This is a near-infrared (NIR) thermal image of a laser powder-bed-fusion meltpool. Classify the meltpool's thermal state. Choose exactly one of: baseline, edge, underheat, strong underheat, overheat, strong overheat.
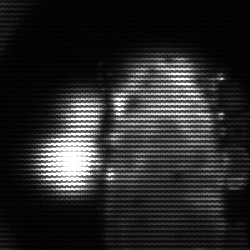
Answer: strong underheat